Field crop: tomato
Growth stage: 2
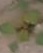
Species: solanum